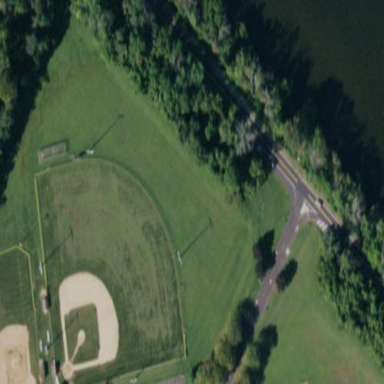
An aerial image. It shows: Baseball pitch for leisure and sports activities.